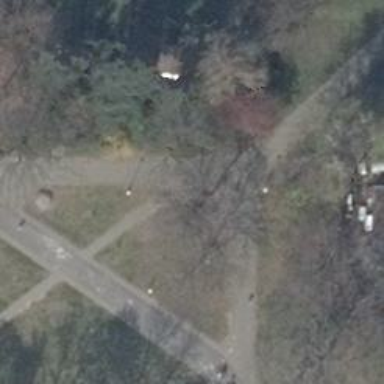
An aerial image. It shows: Deciduous broadleaved tree in park.